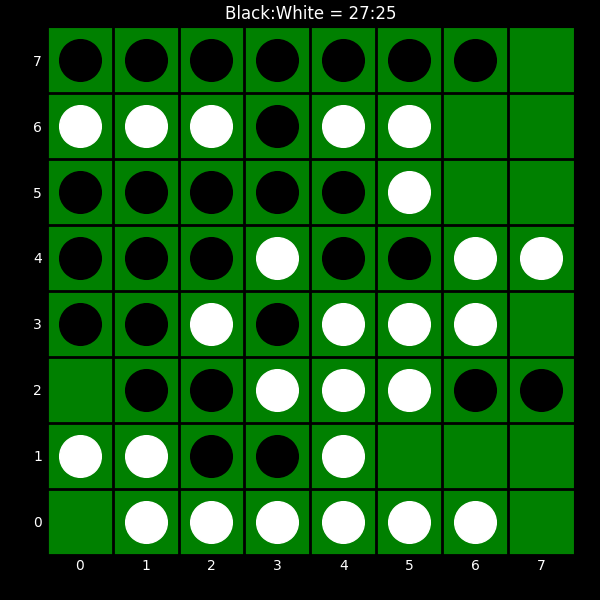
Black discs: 27
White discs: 25